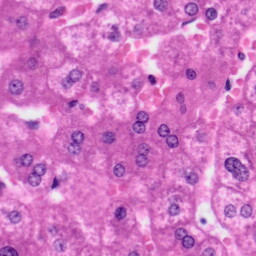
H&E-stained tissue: Liver